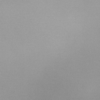
Label: dusty